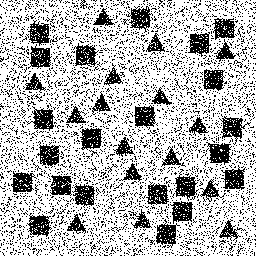
Squares: 22
Triangles: 16
Stars: 0
Total shapes: 38